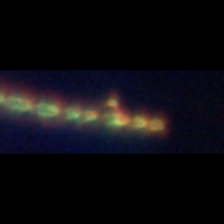
Taxon: Chaetoceros
Group: Diatoms